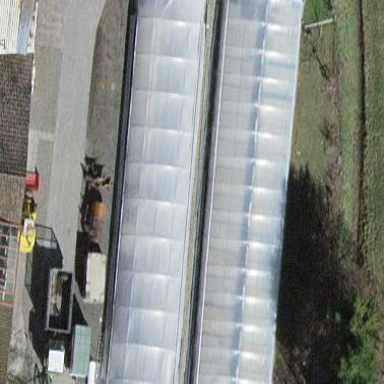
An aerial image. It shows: Greenhouse.